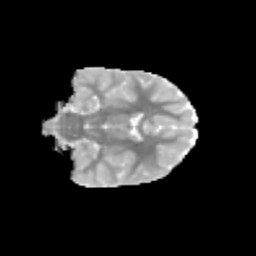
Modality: MD
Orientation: coronal
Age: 9
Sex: female
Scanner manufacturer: siemens
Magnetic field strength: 3 T
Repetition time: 3.8 s
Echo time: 0.07 s